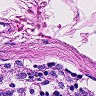
Metastatic tissue present: no